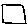
Label: square